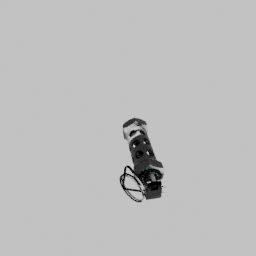
Label: tools